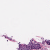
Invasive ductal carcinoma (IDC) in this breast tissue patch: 1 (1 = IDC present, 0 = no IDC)